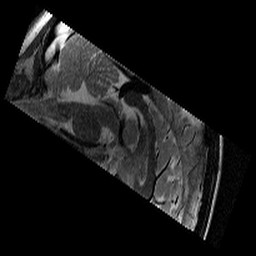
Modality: T2w
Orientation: sagittal
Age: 10
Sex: male
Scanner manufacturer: siemens
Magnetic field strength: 3 T
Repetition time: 9.23 s
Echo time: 0.067 s